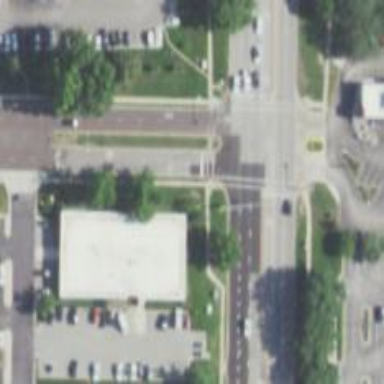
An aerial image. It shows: Marked road crossing.